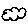
Label: cloud